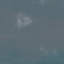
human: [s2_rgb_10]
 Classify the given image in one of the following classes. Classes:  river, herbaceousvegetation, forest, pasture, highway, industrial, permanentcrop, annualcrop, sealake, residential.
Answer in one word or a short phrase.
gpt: SeaLake